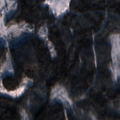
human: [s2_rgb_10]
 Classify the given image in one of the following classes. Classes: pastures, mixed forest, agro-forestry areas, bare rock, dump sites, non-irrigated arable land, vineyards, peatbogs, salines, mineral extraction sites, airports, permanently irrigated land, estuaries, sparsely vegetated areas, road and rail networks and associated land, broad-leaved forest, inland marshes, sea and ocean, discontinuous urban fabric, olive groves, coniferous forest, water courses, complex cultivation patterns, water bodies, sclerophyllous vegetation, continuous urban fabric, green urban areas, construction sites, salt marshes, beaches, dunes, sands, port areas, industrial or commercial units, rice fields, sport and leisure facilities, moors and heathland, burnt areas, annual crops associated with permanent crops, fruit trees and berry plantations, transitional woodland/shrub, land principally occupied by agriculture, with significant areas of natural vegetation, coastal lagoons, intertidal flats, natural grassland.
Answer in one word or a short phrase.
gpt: coniferous forest